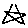
Label: star